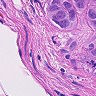
Metastatic tissue present: yes